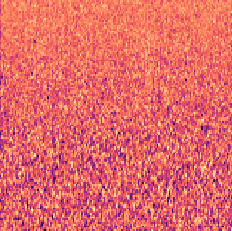
Sound class: Helicopter